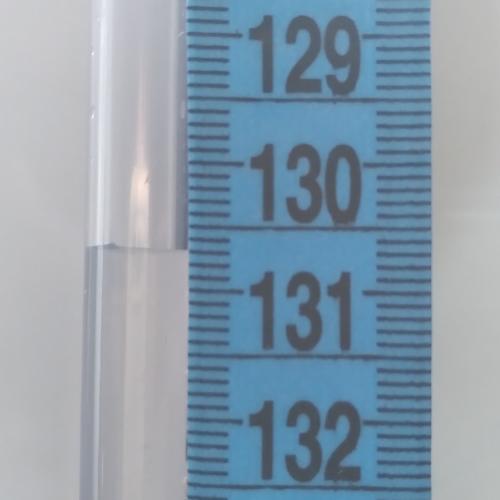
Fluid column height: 130.7 cm